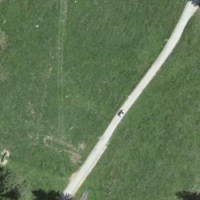
EUNIS habitat code: 23
Species observed at this site:
Parnassia palustris